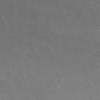
Label: not_dusty